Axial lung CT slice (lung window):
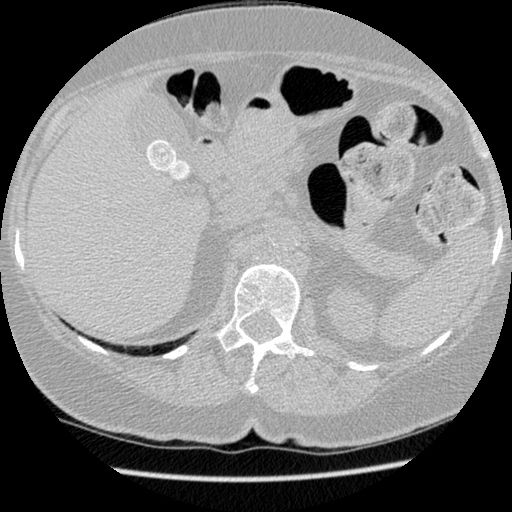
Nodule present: no